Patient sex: M
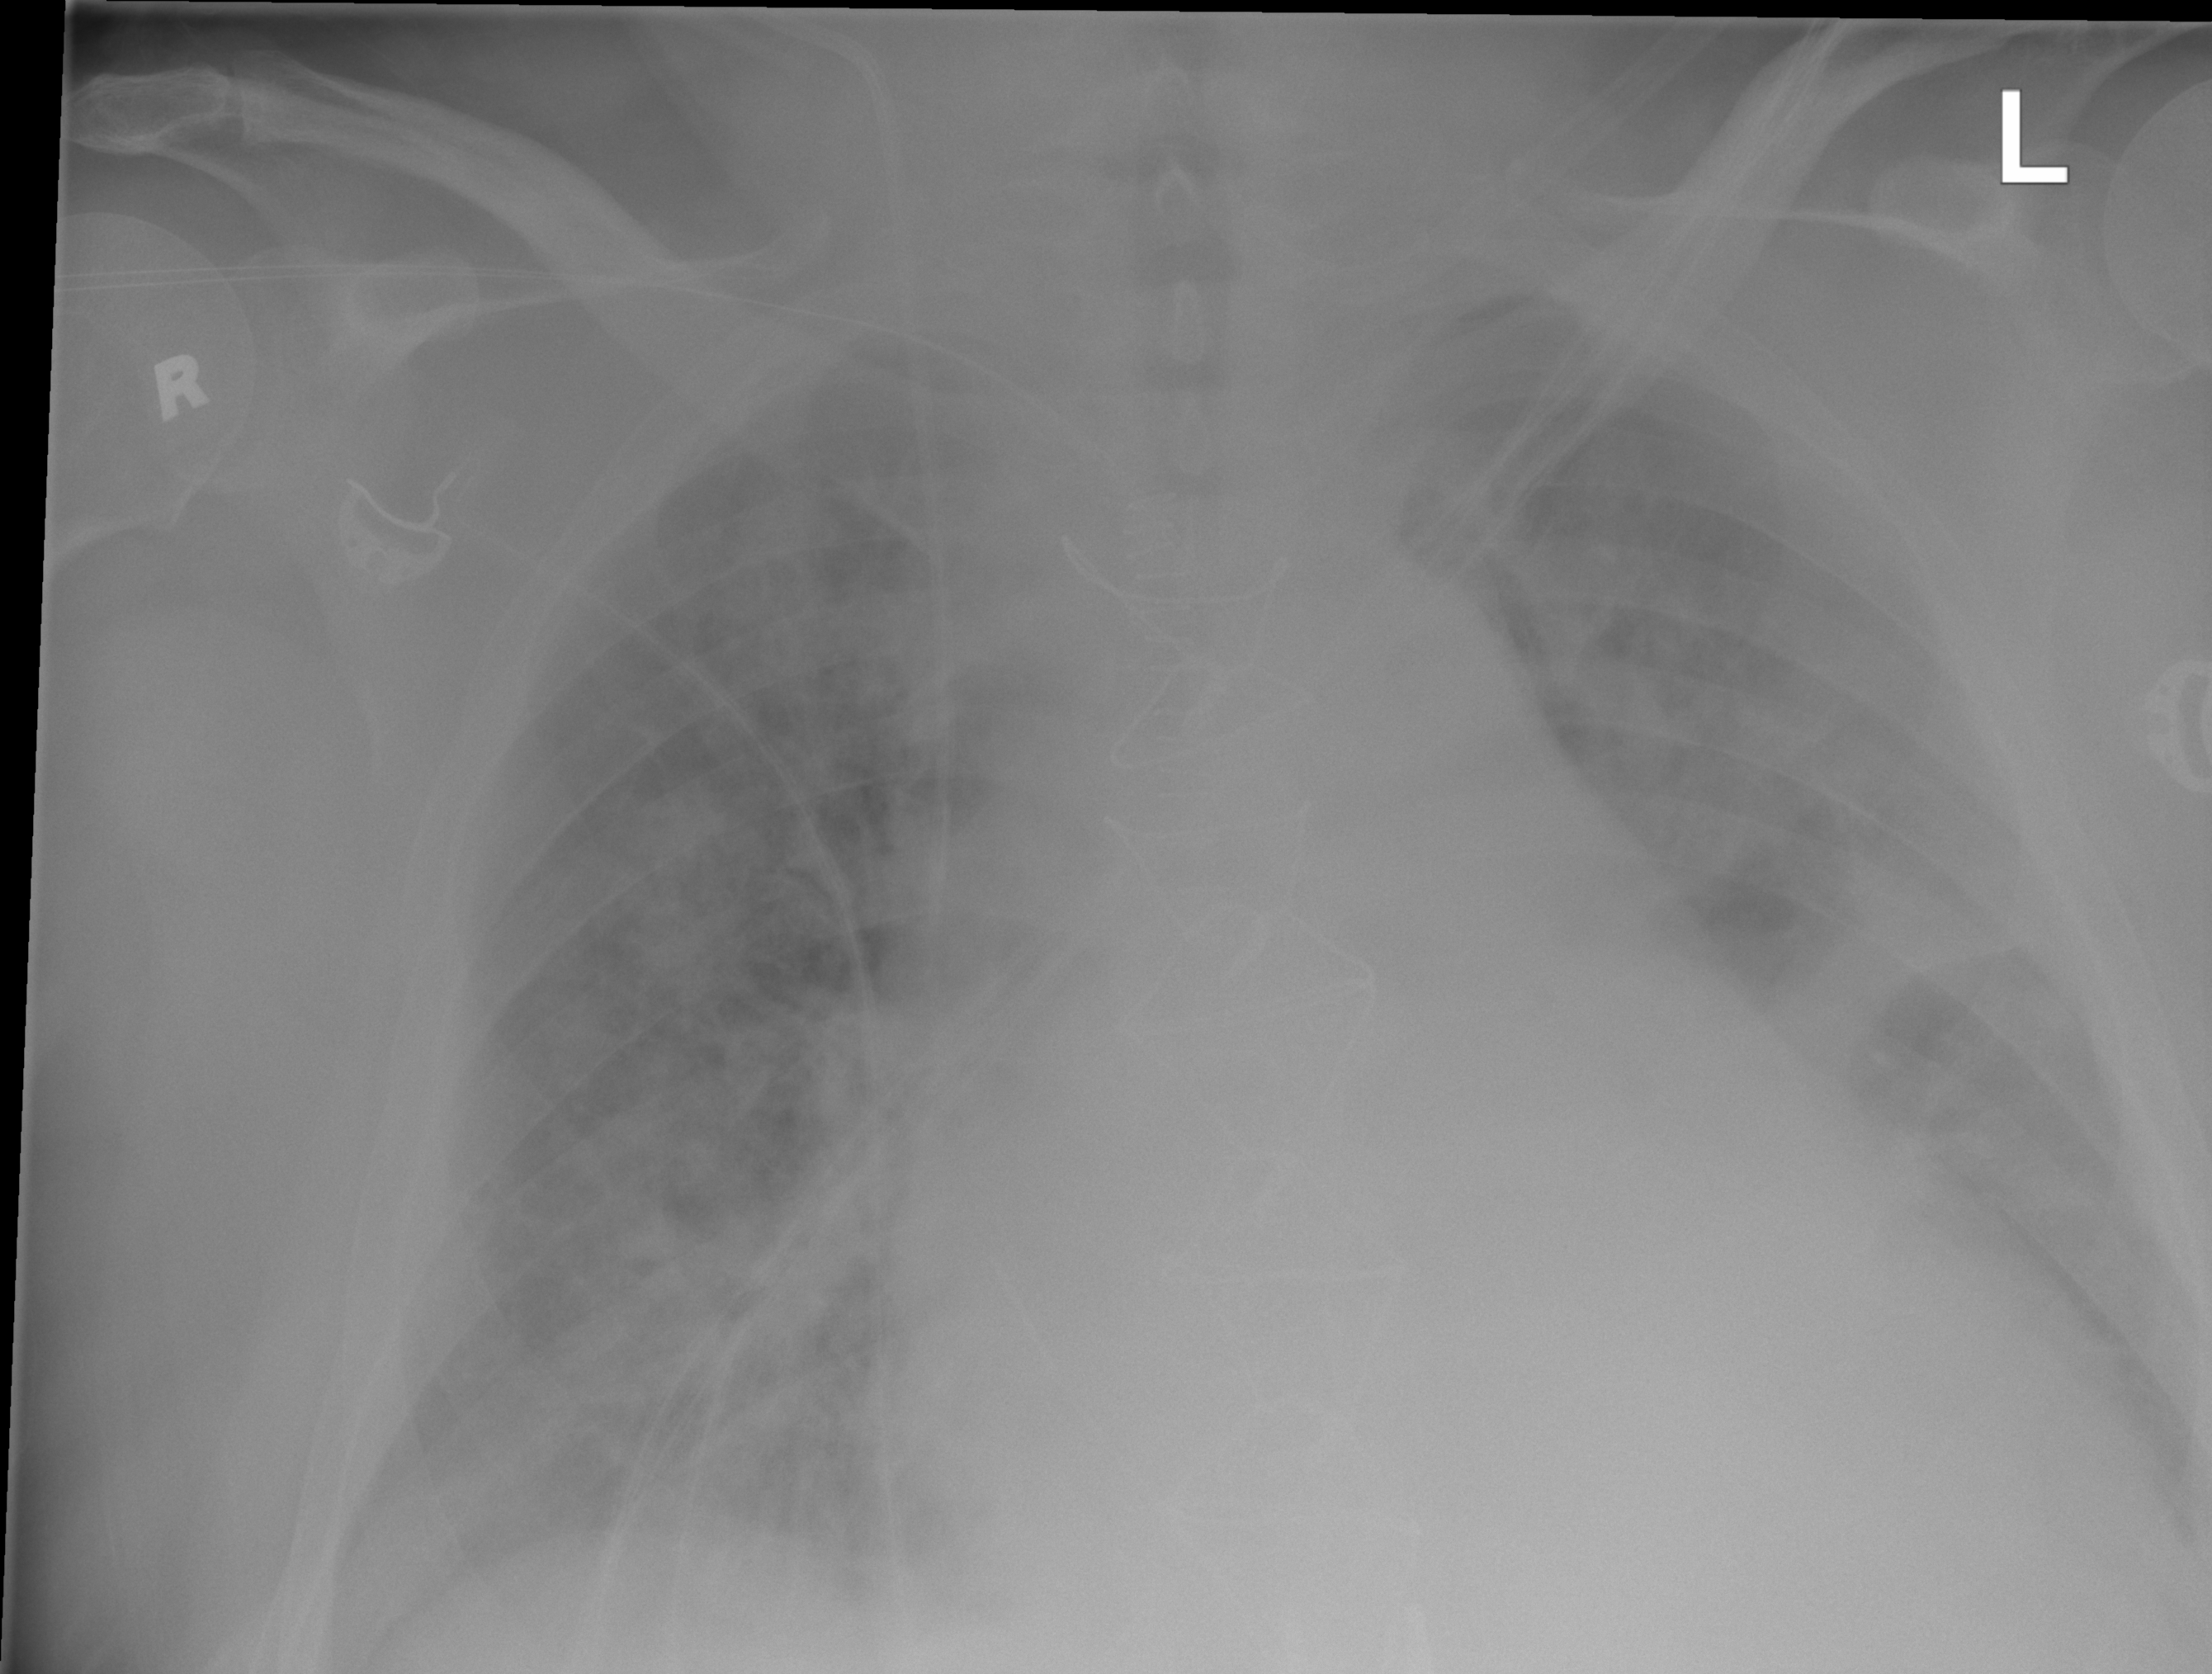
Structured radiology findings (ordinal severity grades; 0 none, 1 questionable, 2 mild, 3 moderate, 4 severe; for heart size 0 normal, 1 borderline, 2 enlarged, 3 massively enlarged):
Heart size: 2
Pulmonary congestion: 2
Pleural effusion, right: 2
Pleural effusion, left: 2
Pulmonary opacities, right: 3
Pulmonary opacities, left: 2
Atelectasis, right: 2
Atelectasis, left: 2